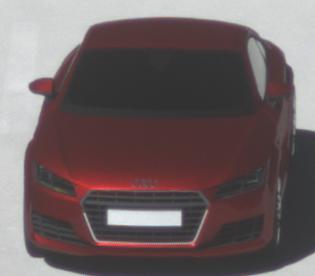
Make: Audi
Model: TT Coupé 1.8 TFSI
Detailed model: TT (8S) Coupé
Model produced from: 2015/08
Model produced until: 2018/06
Doors: 3
Color: red
Road condition: dry road
Daytime: midday
Contrast: high contrast